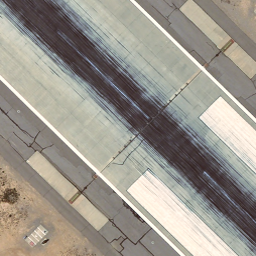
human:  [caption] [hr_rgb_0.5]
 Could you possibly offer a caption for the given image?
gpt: There are some mark lines on the straight runway .

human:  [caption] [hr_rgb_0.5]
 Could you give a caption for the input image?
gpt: It is a straight runway with some mark lines on it .

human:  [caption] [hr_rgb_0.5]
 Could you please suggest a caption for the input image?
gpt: It is a straight runway with some white mark lines on it .

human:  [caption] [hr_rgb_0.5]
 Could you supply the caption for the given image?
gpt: A straight runway with some mark lines on it .

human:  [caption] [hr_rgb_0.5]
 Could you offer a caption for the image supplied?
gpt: A straight runway with some white mark lines on it .